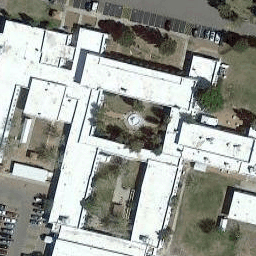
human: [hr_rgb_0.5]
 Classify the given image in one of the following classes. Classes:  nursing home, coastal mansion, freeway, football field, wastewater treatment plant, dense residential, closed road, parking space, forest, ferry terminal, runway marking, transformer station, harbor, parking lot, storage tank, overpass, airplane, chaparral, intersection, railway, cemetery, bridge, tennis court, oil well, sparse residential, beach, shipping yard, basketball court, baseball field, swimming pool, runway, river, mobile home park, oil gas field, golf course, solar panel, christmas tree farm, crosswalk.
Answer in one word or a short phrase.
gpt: nursing home